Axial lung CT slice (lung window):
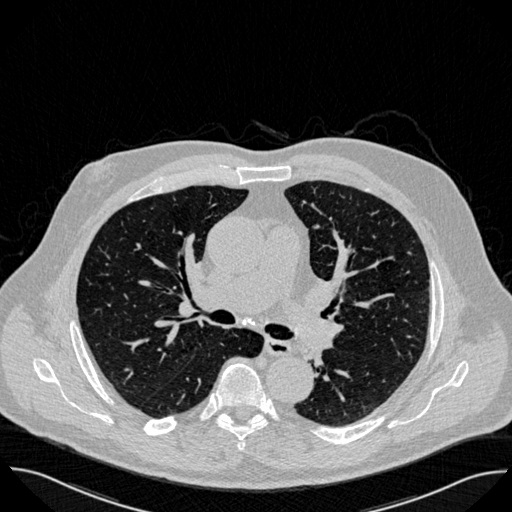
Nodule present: no